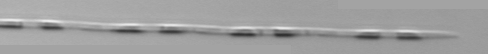
Label: Pseudo-nitzschia